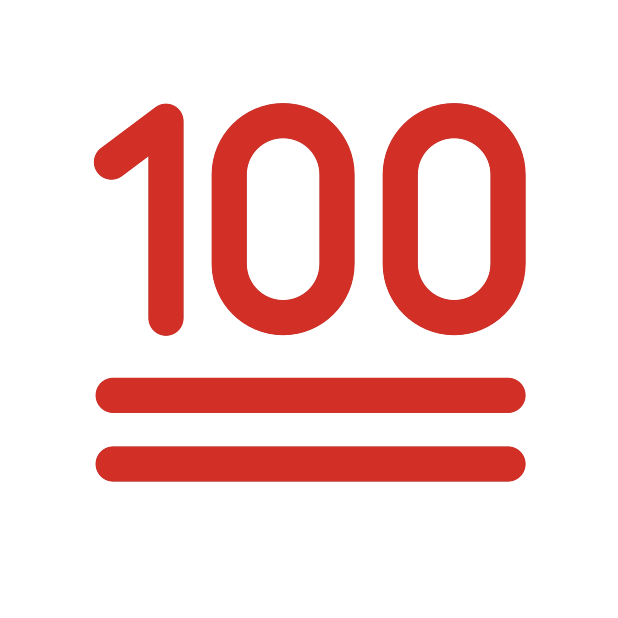
hundred points